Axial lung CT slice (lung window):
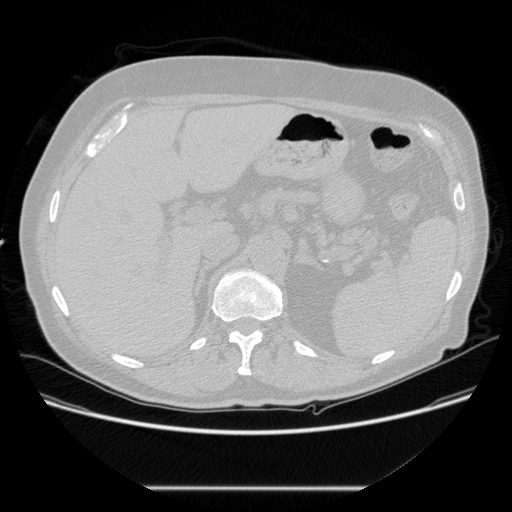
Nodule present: no